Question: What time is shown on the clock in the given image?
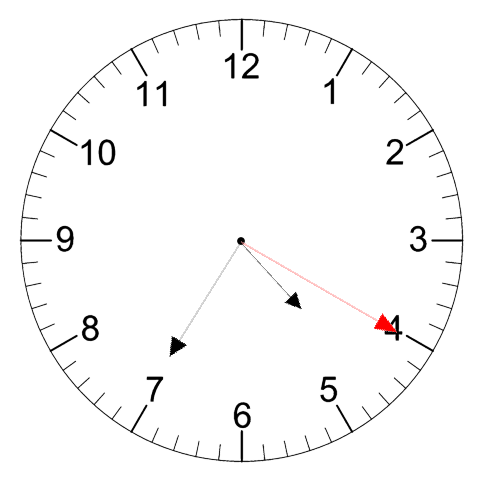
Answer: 04:35:20